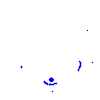
Particle: kaon